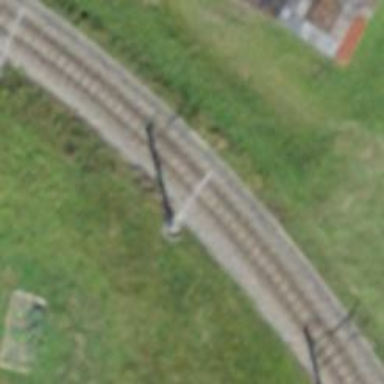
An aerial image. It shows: Narrow-gauge railway track with electrified contact line. The railway has one track.